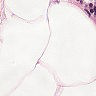
Metastatic tissue present: no